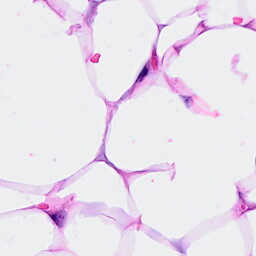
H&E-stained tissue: Breast